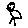
Label: bird